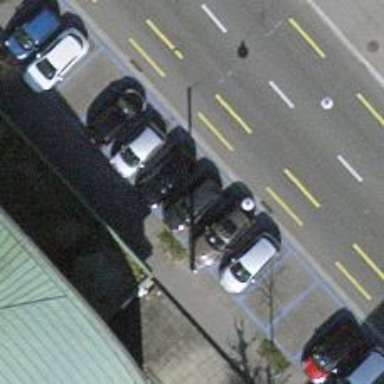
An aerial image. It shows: Car sharing facility.